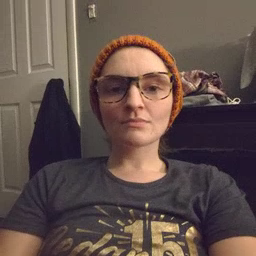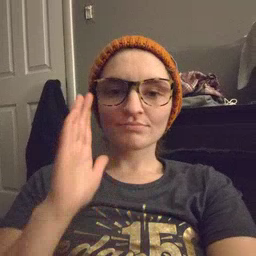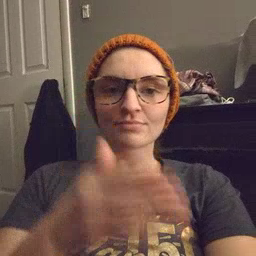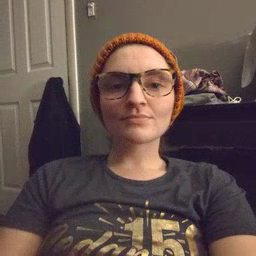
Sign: will